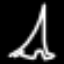
Label: The Eiffel Tower